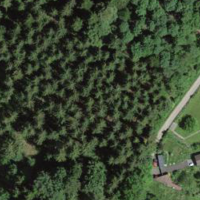
EUNIS habitat code: 44
Species observed at this site:
Lapsana communis